Question: I'm not too sure if this is the best place to ask this but I thought I'd give it a go.
I'm trying to implement a Hamburger Menu into my application using MahApps Metro UI Toolkit which worked great in a test window I made. So I then started moving to one of my main windows which makes use of a View Model.
The problem is, any bindings within the HamburgerMenu do not work at all, but works fine outside of the HamburgerMenu control.
[Example View:

This picture shows the test window mockup I made to show an example. The title and both textboxes are all bound to "MyTitle". As you can see, the one within the HamburgerMenu does not work.
I have tried binding the ViewModel to the HamburgerMenu control as well which did not work. I'd imagine it would have to be bound to "TheContentGrid" or "TheContent" controls within the HamburgerMenu ControlTemplate but those are not accessible from the Code Behind.
XAML:
'''
<Controls:MetroWindow
..
Title="{Binding MyTitle}"
..>
<Grid>
<Grid.Resources>
<DataTemplate x:Key="MenuItemTemplate" DataType="{x:Type Controls:HamburgerMenuGlyphItem}">
<Grid Height="48">
<Grid.ColumnDefinitions>
<ColumnDefinition Width="48" />
<ColumnDefinition />
</Grid.ColumnDefinitions>
<TextBlock Grid.Column="0" FontSize="16" HorizontalAlignment="Center" VerticalAlignment="Center" FontFamily="Segoe MDL2 Assets" Text="{Binding Glyph}" />
<TextBlock Grid.Column="1" VerticalAlignment="Center" FontSize="16" Text="{Binding Label}" />
</Grid>
</DataTemplate>
</Grid.Resources>
<TextBox Text="{Binding MyTitle}" HorizontalAlignment="Right" />
<Controls:HamburgerMenu Margin="0 30 0 0"
SelectedIndex="0"
x:Name="HamburgerMenuControl"
ItemTemplate="{StaticResource MenuItemTemplate}"
OptionsItemTemplate="{StaticResource MenuItemTemplate}"
ItemClick="HamburgerMenuControl_OnItemClick"
OptionsItemClick="HamburgerMenuControl_OnItemClick"
DisplayMode="CompactOverlay">
<!-- Items -->
<Controls:HamburgerMenu.ItemsSource>
<Controls:HamburgerMenuItemCollection>
<Controls:HamburgerMenuGlyphItem Glyph="&#xE80F;" Label="Home">
<Controls:HamburgerMenuGlyphItem.Tag>
<Grid>
<TextBox Text="{Binding MyTitle}" HorizontalAlignment="Center" VerticalAlignment="Top"/>
<TextBlock Text="Home View" FontSize="32" HorizontalAlignment="Center" VerticalAlignment="Center" />
</Grid>
</Controls:HamburgerMenuGlyphItem.Tag>
</Controls:HamburgerMenuGlyphItem>
</Controls:HamburgerMenuItemCollection>
</Controls:HamburgerMenu.ItemsSource>
<!-- Content -->
<Controls:HamburgerMenu.ContentTemplate>
<DataTemplate DataType="{x:Type Controls:HamburgerMenuItem}">
<Grid x:Name="TheContentGrid">
<ContentControl x:Name="TheContent" Content="{Binding Tag}" />
</Grid>
</DataTemplate>
</Controls:HamburgerMenu.ContentTemplate>
</Controls:HamburgerMenu>
</Grid>
</Controls:MetroWindow>
'''
Code Behind & View Model
'''
public partial class WindowTest : MetroWindow
{
public WindowTest()
{
InitializeComponent();
DataContext = new TestViewModel();
}
private void HamburgerMenuControl_OnItemClick(object sender, ItemClickEventArgs e)
{
HamburgerMenuControl.Content = e.ClickedItem;
HamburgerMenuControl.IsPaneOpen = false;
}
}
public class TestViewModel : BindableBase
{
private string myTitle;
public string MyTitle
{
get { return myTitle; }
set { SetProperty(ref myTitle, value); }
}
public TestViewModel()
{
MyTitle = "Title from VM";
}
}
'''
Please let me know if more information is required.
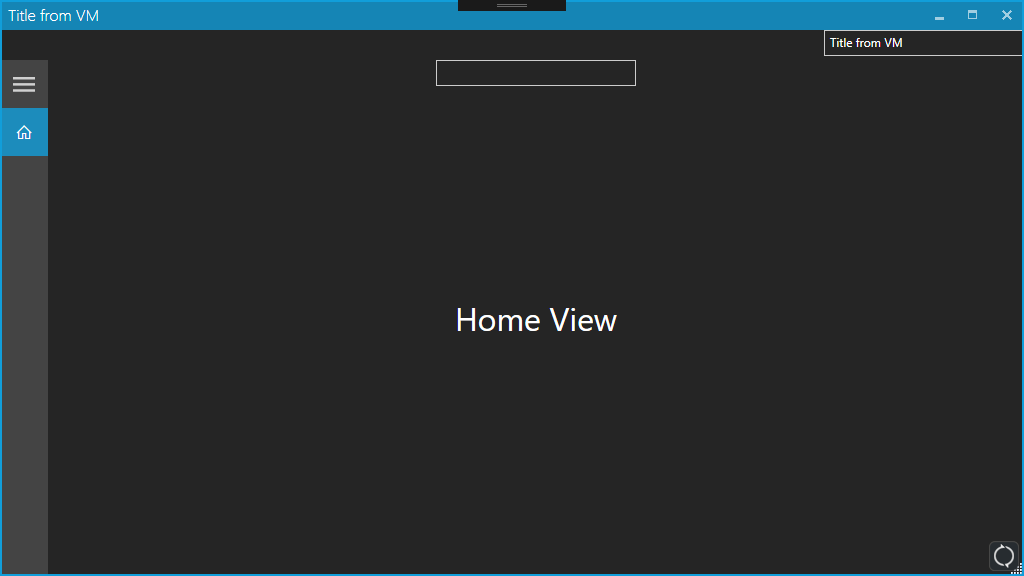
Answer: Maybe my answer comes a bit late for you but may help others.
I just stumbled across this issue myself and could resolve it using the solution described in this <URL>.
Because 'HamburgerMenuGlyphItem' will not be part of the visual or logical tree, there is no binding ancestor for the 'DataContext'. i.e. your binding has no source to bind to.
Create an instance of a helper object in the resources and set the source of the binding explicitly to it using 'StaticResource':
'''
<Controls:MetroWindow.Resources>
<local:BindingProxy x:Key="Proxy" Data="{Binding}" />
</Controls:MetroWindow.Resources>
...
<Controls:HamburgerMenuGlyphItem.Tag>
<Grid>
<TextBox Text="{Binding Data.MyTitle, Source={StaticResource Proxy}}" />
</Grid>
</Controls:HamburgerMenuGlyphItem.Tag>
'''
Here is the code for the helper object (<URL>:
'''
public class BindingProxy : Freezable
{
protected override Freezable CreateInstanceCore()
{
return new BindingProxy();
}
public object Data
{
get { return (object)GetValue(DataProperty); }
set { SetValue(DataProperty, value); }
}
public static readonly DependencyProperty DataProperty =
DependencyProperty.Register("Data", typeof(object), typeof(BindingProxy), new UIPropertyMetadata(null));
}
'''